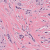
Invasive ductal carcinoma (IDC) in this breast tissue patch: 1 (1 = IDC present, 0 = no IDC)